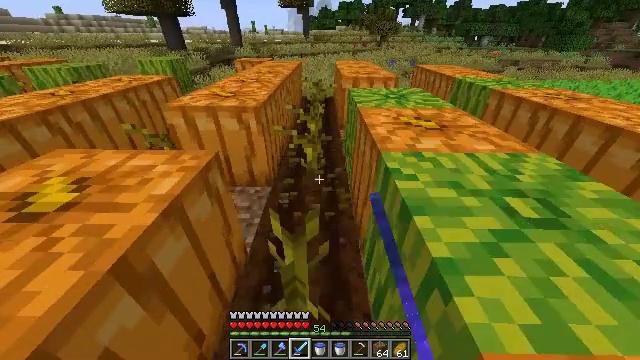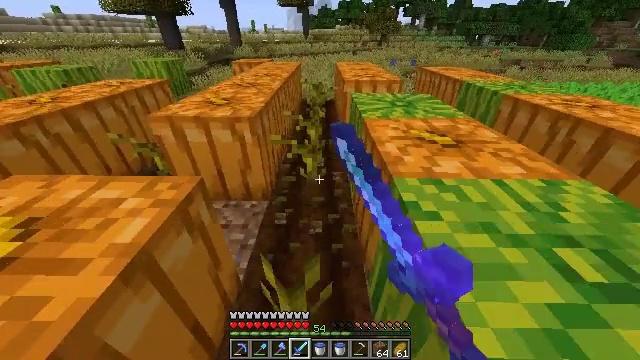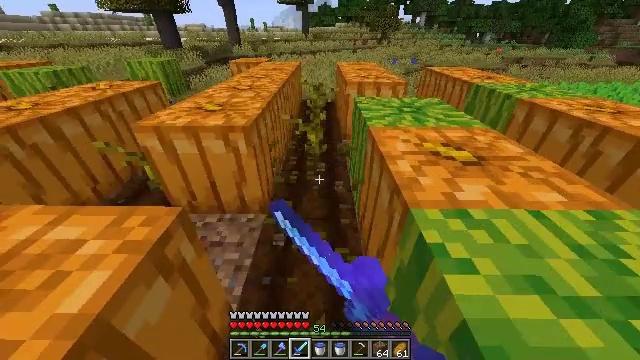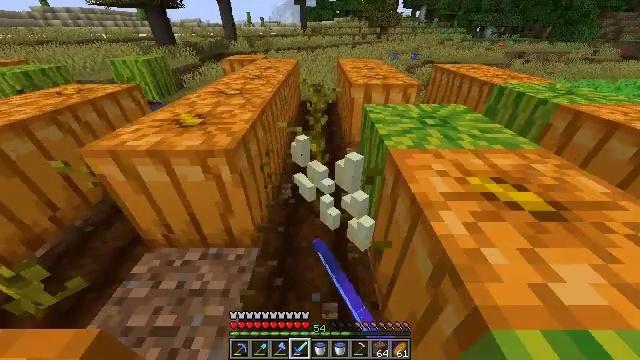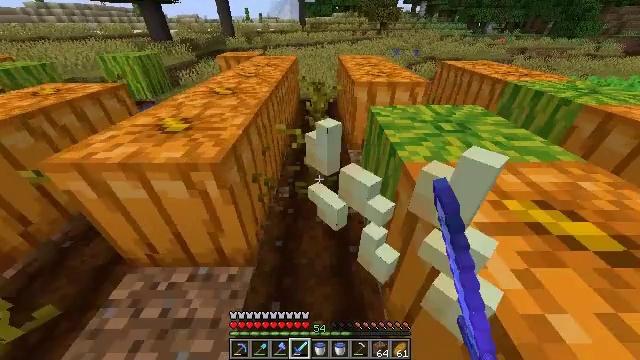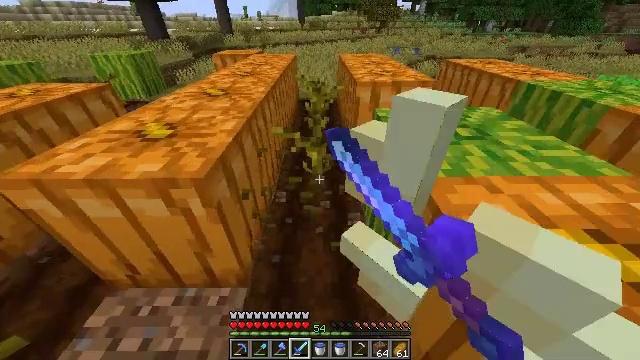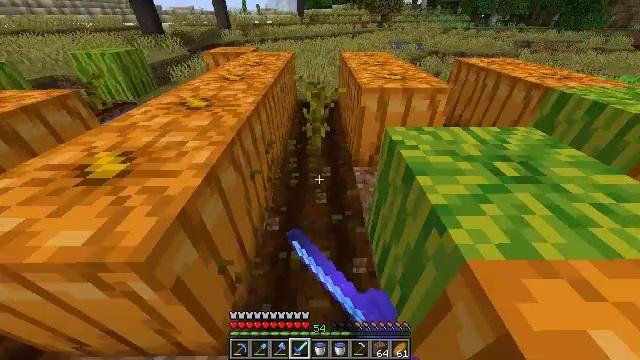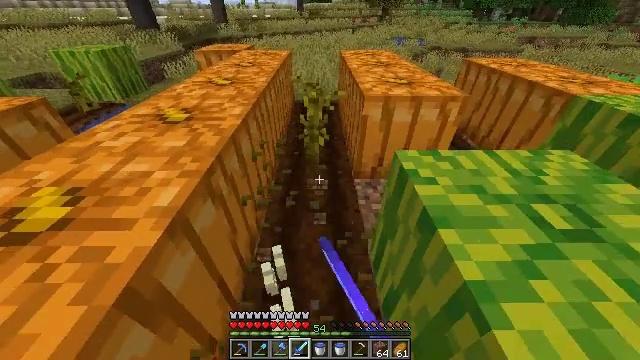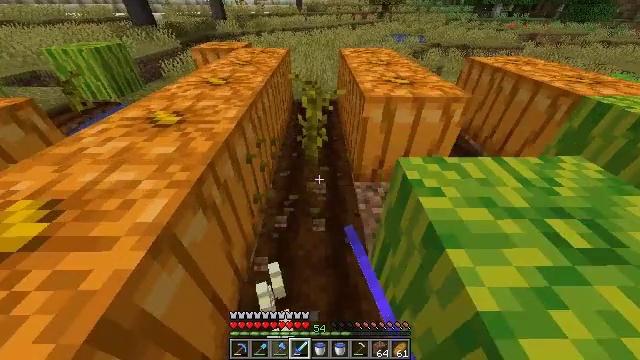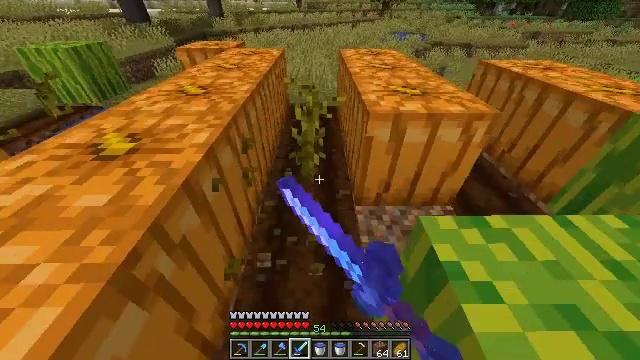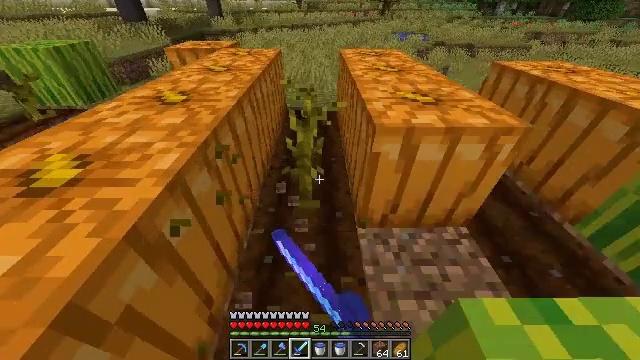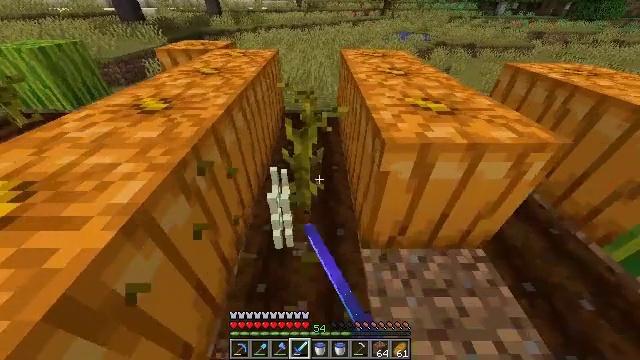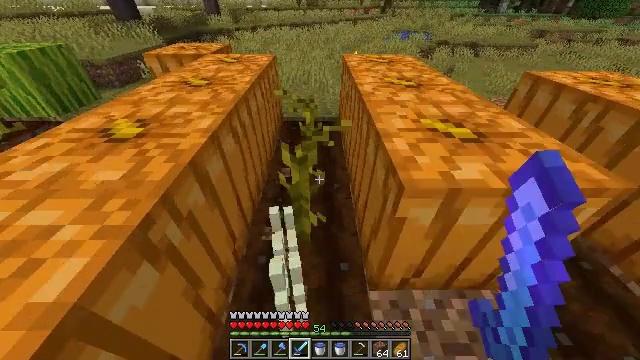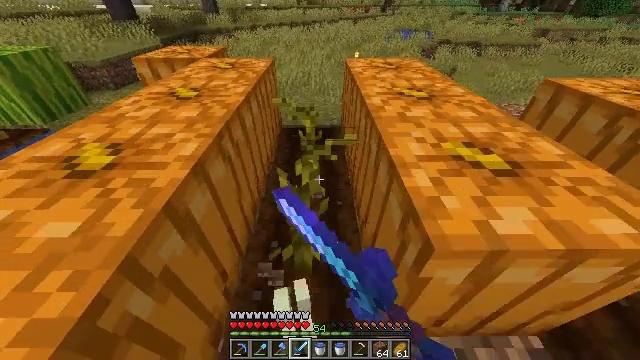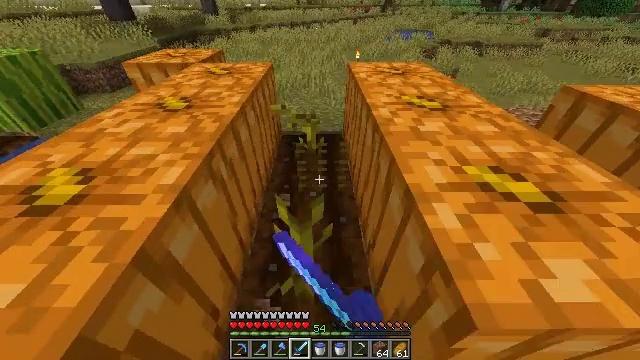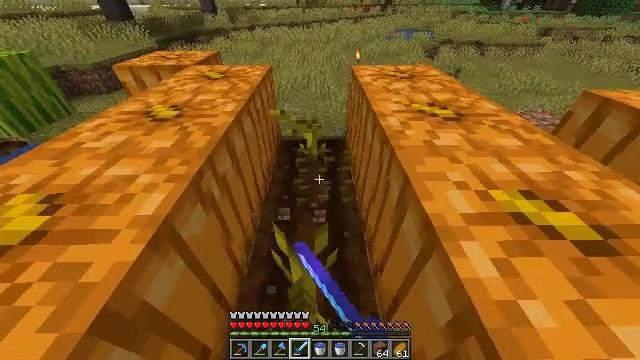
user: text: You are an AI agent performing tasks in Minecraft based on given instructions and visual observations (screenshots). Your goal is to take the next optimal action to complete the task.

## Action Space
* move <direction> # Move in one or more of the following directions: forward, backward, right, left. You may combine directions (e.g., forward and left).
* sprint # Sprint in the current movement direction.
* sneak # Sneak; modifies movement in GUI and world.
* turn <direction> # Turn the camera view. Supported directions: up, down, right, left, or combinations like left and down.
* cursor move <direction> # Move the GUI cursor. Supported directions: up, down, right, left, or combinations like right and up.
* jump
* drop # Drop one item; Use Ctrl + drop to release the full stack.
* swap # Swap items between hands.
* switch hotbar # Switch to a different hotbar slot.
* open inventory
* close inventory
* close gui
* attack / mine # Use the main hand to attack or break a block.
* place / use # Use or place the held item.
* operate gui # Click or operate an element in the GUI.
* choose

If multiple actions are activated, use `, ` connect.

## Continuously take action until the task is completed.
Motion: motion action
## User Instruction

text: Attack the attached pumpkin stem to collect it.
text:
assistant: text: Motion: move forward, sprint, attack / mine
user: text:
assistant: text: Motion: move forward, sprint, attack / mine
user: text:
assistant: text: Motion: move forward, sprint, turn down, attack / mine
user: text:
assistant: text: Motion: move forward, sprint, attack / mine
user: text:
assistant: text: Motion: move forward, sprint, attack / mine
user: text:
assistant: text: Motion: move forward, sprint, attack / mine
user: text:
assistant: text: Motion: move forward, sprint, attack / mine
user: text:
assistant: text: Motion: move forward, sprint, attack / mine
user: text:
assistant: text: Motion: move forward, sprint, attack / mine
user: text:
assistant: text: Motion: move forward, sprint, attack / mine
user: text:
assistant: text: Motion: move forward, sprint, attack / mine
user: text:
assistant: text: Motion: move forward, sprint, attack / mine
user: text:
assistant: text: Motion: move forward, sprint, attack / mine
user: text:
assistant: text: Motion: move forward, sprint, attack / mine
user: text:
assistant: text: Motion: move forward, sprint, attack / mine
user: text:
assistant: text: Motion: move forward, sprint, attack / mine
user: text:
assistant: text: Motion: move forward, sprint, attack / mine
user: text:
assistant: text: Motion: move forward, sprint, attack / mine
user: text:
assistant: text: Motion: move forward, sprint, attack / mine
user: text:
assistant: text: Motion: move forward, sprint, attack / mine
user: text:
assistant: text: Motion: move forward, sprint, attack / mine
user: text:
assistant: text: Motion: move forward, sprint, turn left, attack / mine
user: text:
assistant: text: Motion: no_op